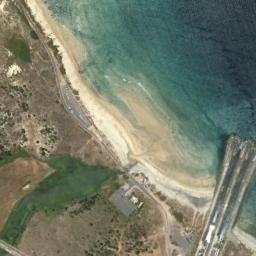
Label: beach